Question: With HighCharts 3.0, it is now possible to indicate to colors above and below one threshold. Like this example :
<URL>
Following code :
'''
$(function () {
$.getJSON('http://www.highcharts.com/samples/data/jsonp.php?filename=range.json&callback=?', function(data) {
$('#container').highcharts({
chart: {
type: 'arearange'
},
title: {
text: 'Temperature variation by day'
},
xAxis: {
type: 'datetime'
},
yAxis: {
title: {
text: null
}
},
tooltip: {
crosshairs: true,
shared: true,
valueSuffix: 'degC'
},
legend: {
enabled: false
},
series: [{
name: 'Temperatures',
data: data,
color: '#FF0000',
negativeColor: '#0088FF'
}]
});
});
});
'''
Is it possible to have another threshold with a third color, like this for example :

Thanks in advance for your help.
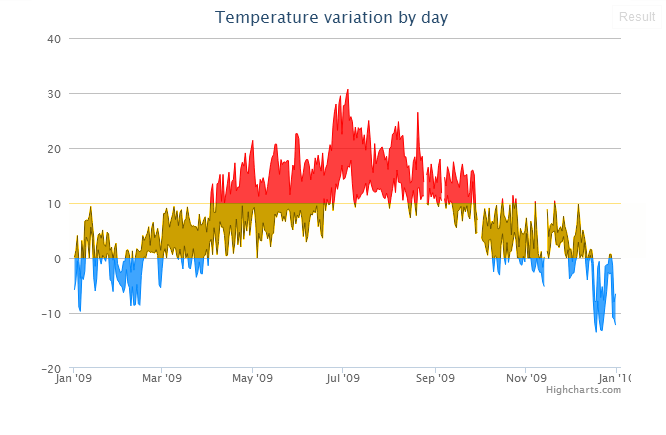
Answer: A feature to solve this without "hacks" was added in Highcharts 4.1.0 (February 2015), called zones (<URL>. The given problem can be solved like this, using zones:
'''
plotOptions: {
series: {
zones: [{
value: 0, // Values up to 0 (not including) ...
color: 'blue' // ... have the color blue
},{
value: 10, // Values up to 10 (not including) ...
color: 'orange' // ... have the color orange
},{
color: 'red' // Values from 10 (including) and up have the color red
}]
}
}
'''
See <URL> of how it looks.